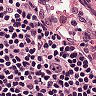
Metastatic tissue present: no